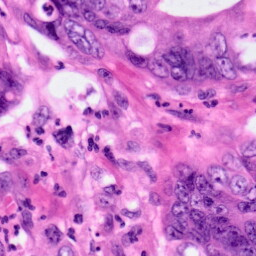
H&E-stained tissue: Pancreatic